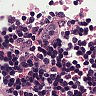
Metastatic tissue present: no